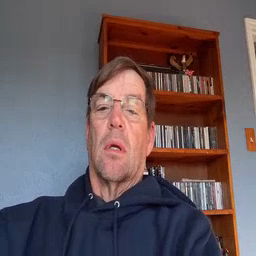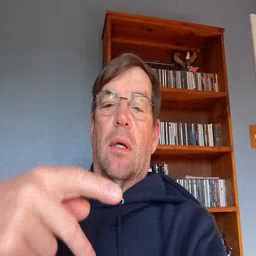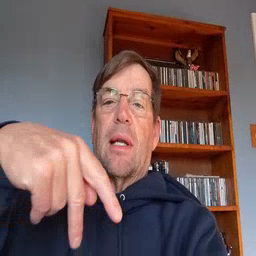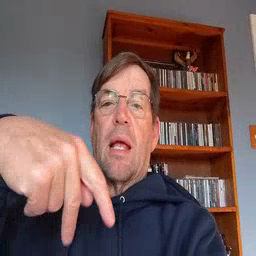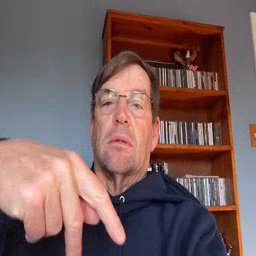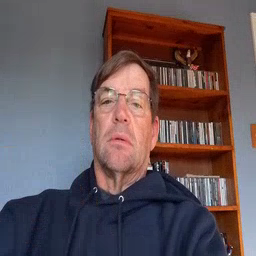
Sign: dance